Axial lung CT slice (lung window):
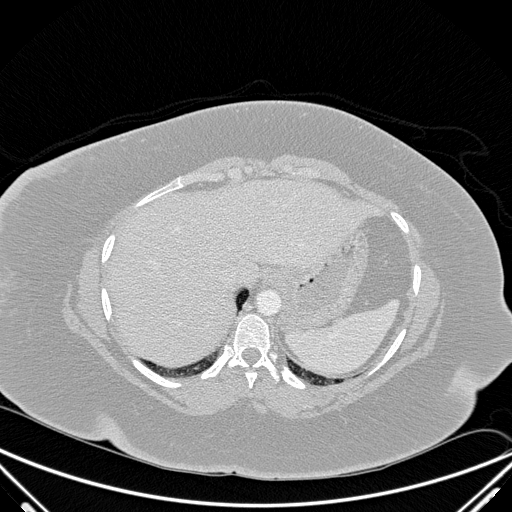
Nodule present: no